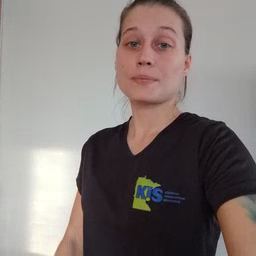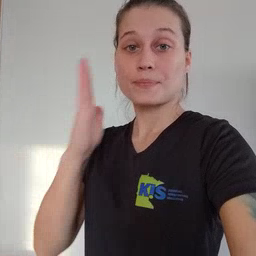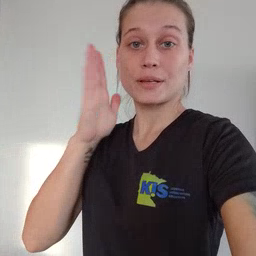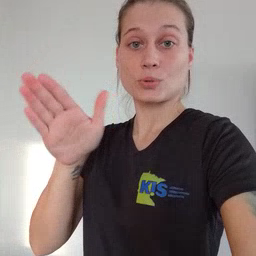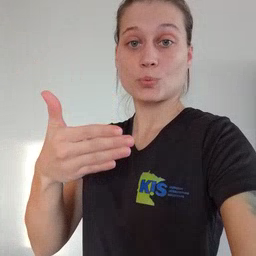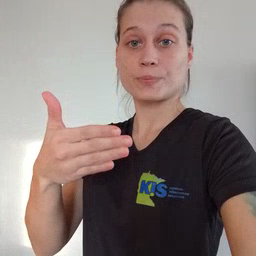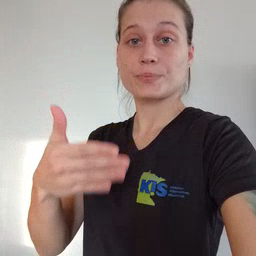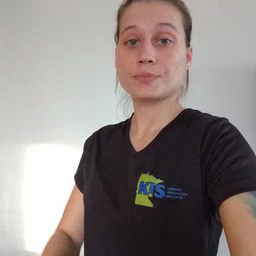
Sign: bedroom